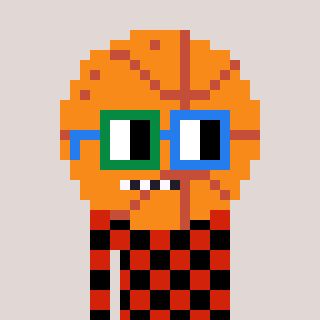
a pixel art character with square green and blue glasses, a basketball-shaped head and a red-colored body on a warm background